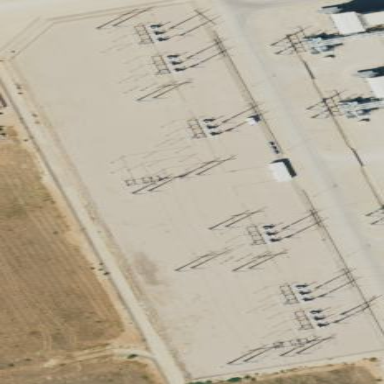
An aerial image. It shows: Outdoor power substation with fence surrounding it. The substation operates at the transmission level.